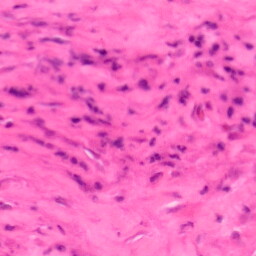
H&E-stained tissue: Colon